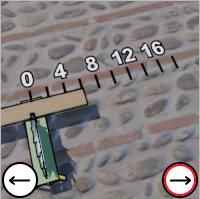
Task: length
Answer: 6
First scale value: 4.0